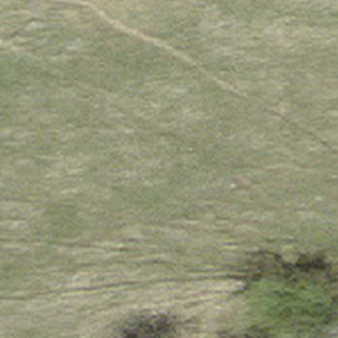
Label: other